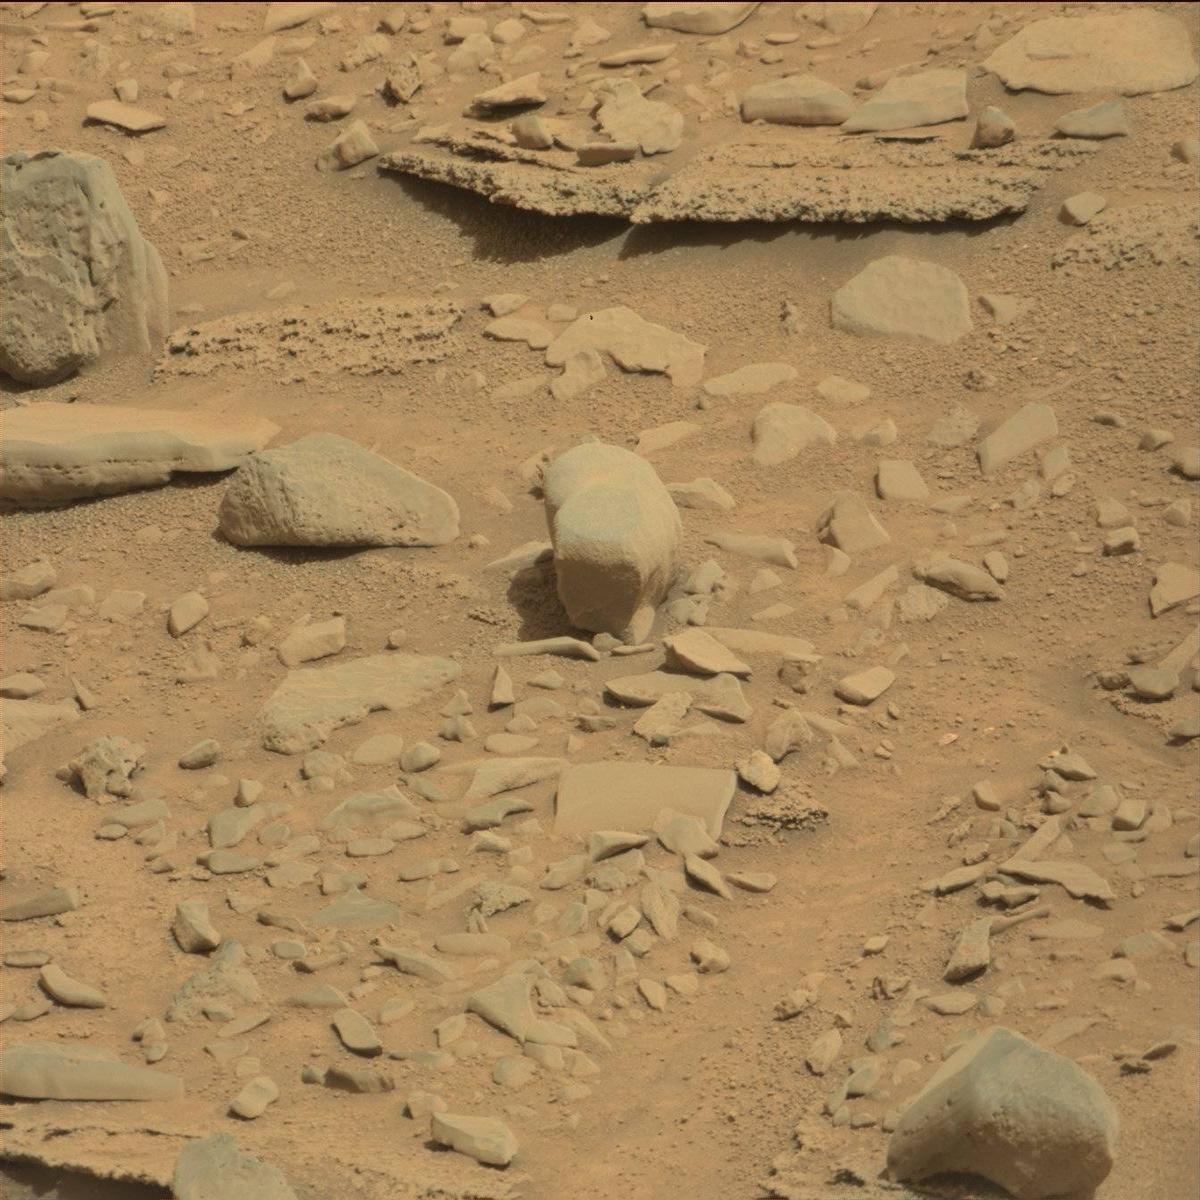
Terrain classes present: Bedrock, Rock, Sand / Soil